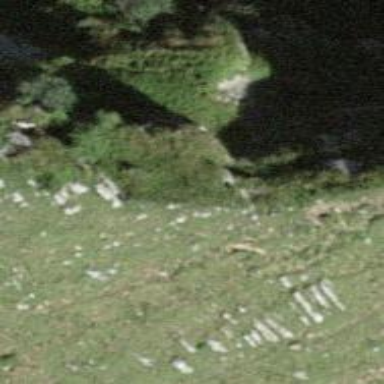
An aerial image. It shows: Cliff in nature.